Interaction volume radius: 5 \u00c5
Interaction volume height: 20 \u00c5
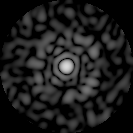
Disorder parameter: 0.8764